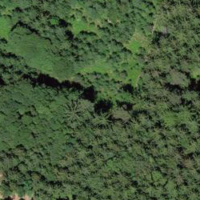
EUNIS habitat code: 43
Species observed at this site:
Falco subbuteo
Sylvia atricapilla